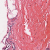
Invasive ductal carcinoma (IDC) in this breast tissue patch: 0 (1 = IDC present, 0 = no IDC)